二年级 · 度量几何学
下图中一共有 ( $\quad$ ) 个直角。

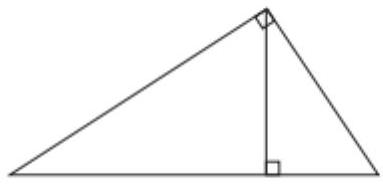
A. 2
B. 3
C. 4
答案: B